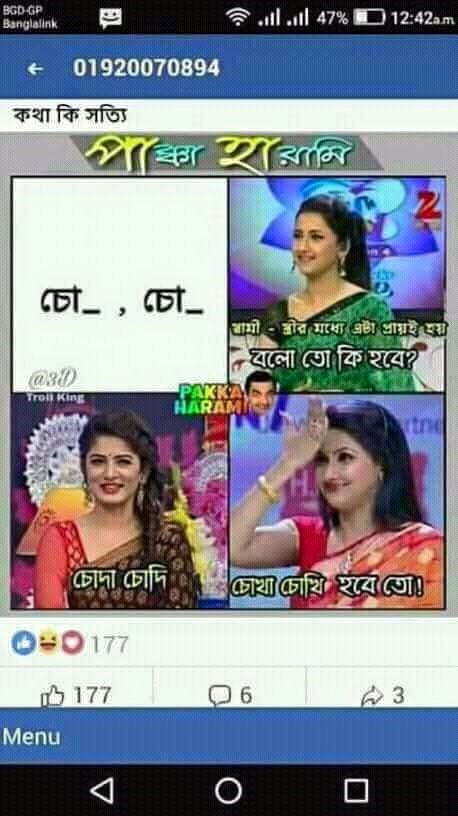
Caption: কথা কি সত্যি    চো-, চো-  স্বামী স্ত্রীর মধ্যে এটা প্রায়ই হয় বলো তো কি হবে ?      চোদা চোদি    চোখা চোখি হবে তো
Label: hate